Interaction volume radius: 10 \u00c5
Interaction volume height: 15 \u00c5
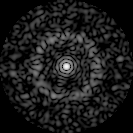
Disorder parameter: 0.8542